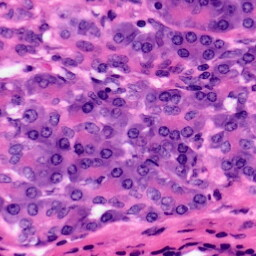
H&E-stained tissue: Pancreatic